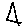
Label: triangle